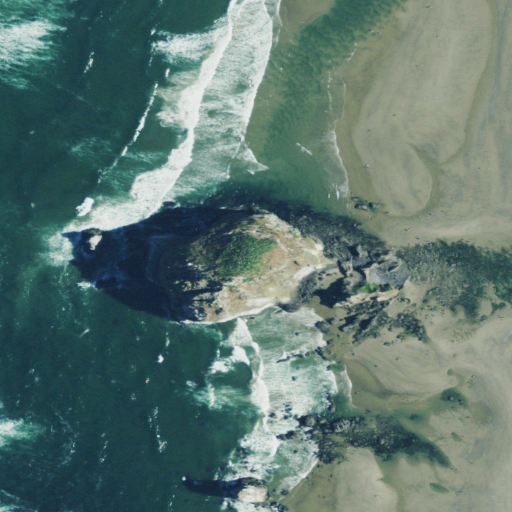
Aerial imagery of island in Oregon named Haystack Rock containing open water and barren land